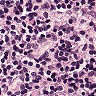
Metastatic tissue present: no